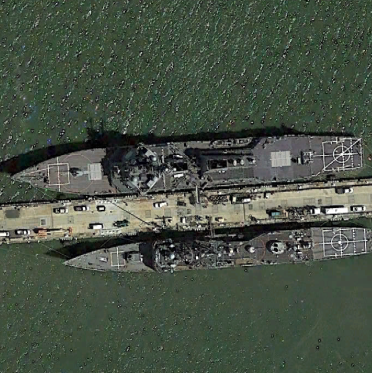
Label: destroyer